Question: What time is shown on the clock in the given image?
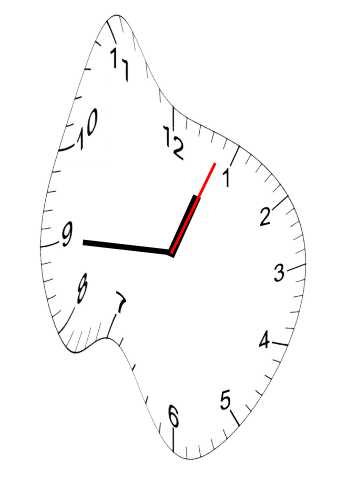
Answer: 12:45:04